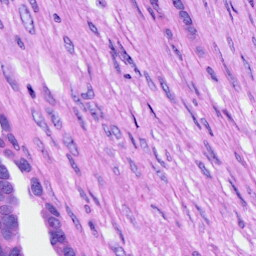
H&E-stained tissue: Ovarian